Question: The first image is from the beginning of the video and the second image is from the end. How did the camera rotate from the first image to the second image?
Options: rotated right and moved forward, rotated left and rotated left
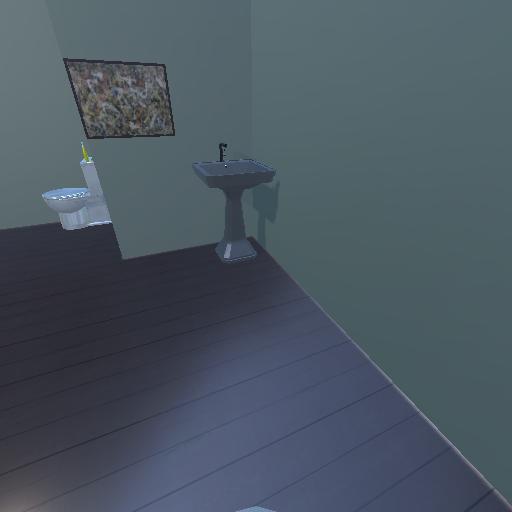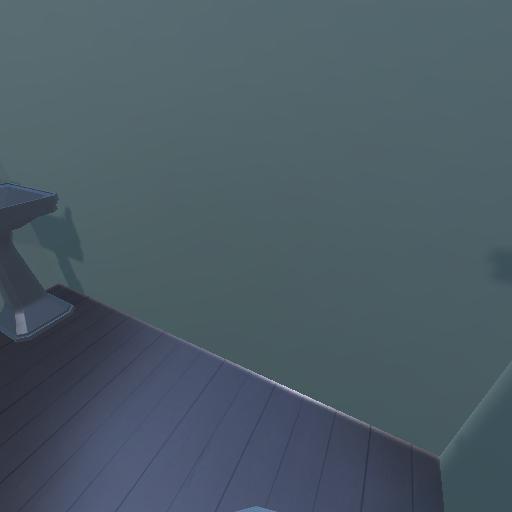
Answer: rotated right and moved forward